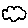
Label: cloud